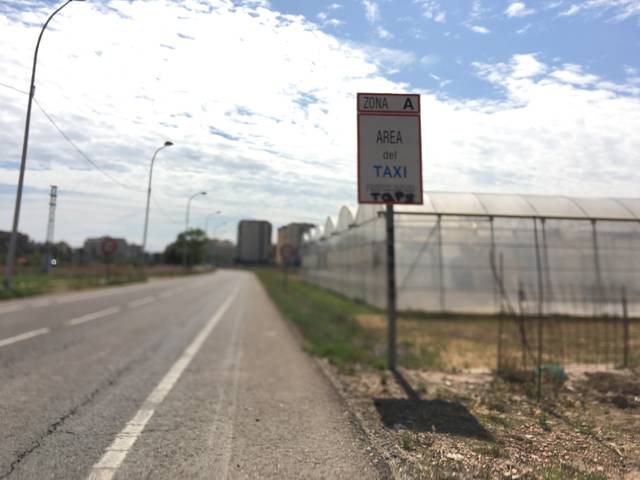
Region: Spain
Coordinates: 39.489, -0.4112